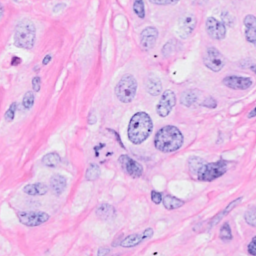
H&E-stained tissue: Breast